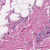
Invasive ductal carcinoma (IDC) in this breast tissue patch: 0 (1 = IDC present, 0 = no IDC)